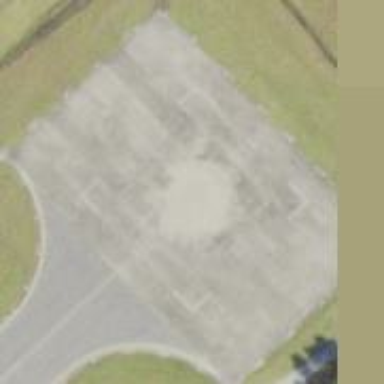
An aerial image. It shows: Image of helipad at airport.